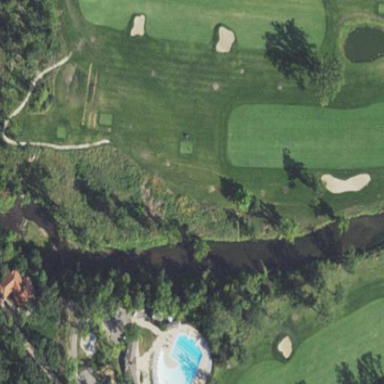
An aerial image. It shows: Golf rough area.